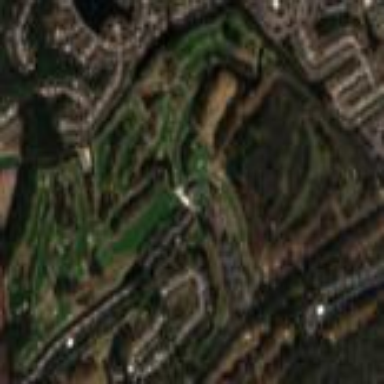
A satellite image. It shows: Golf course surrounded by greenery.